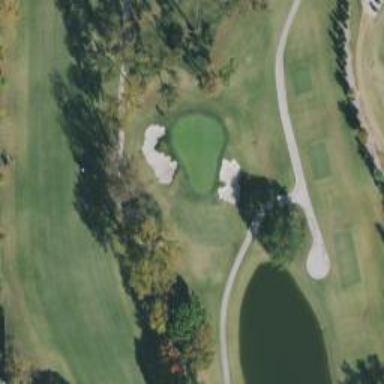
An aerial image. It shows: View of golf hole.